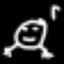
Label: frog